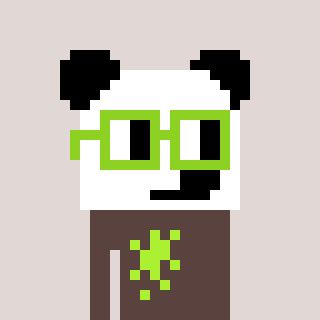
a pixel art character with square light green glasses, a panda-shaped head and a darkbrown-colored body on a warm background